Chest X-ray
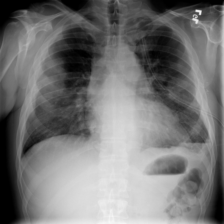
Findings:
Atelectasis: negative
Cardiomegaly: negative
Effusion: negative
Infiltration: negative
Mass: negative
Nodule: negative
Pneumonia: negative
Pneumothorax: negative
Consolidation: negative
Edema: negative
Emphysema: negative
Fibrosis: negative
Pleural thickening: negative
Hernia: negative